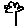
Label: flower